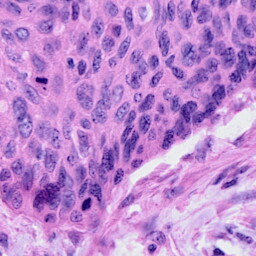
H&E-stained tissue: Cervix